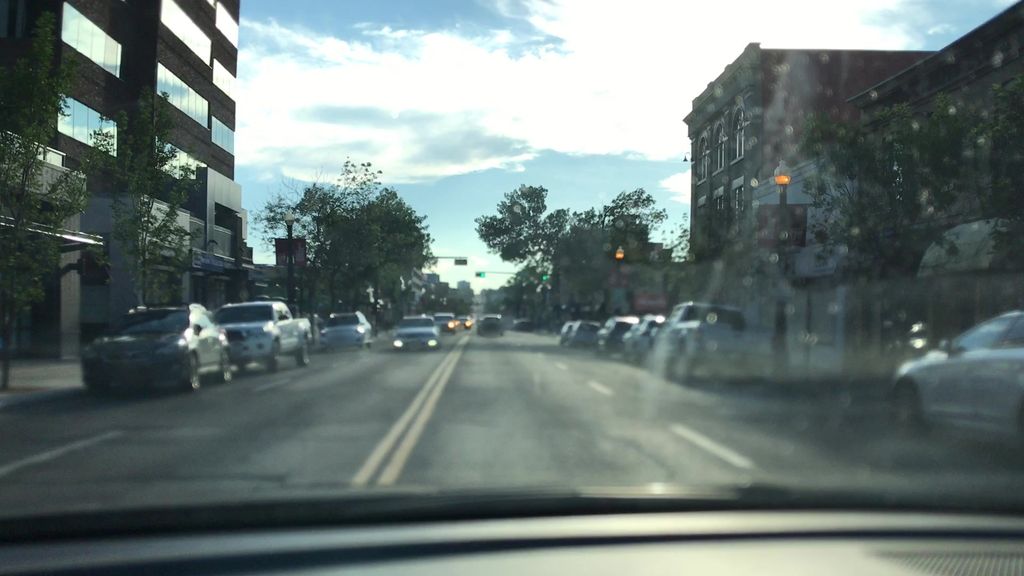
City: calgary